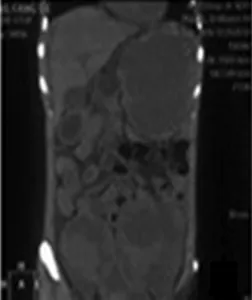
Primary pelvic and metastatic splenic tumors prior to and following chemotherapy. (A) Prior to chemotherapy, extensive lesions with vague boundaries were detected in the pelvic cavity and mixed cystic-solid masses were identified in the spleen.
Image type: radiology (ct)